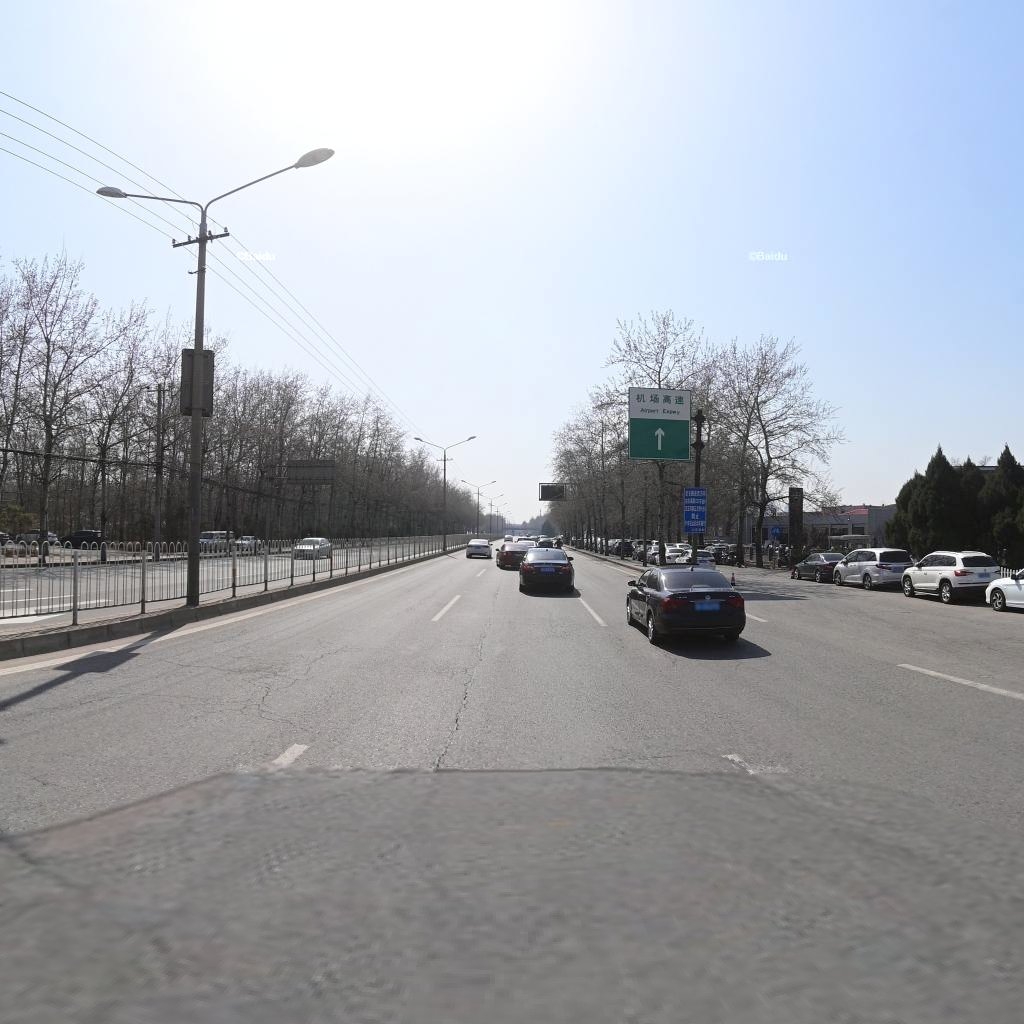
Region: Chaoyang
Road damage annotations: longitudinal crack, alligator crack